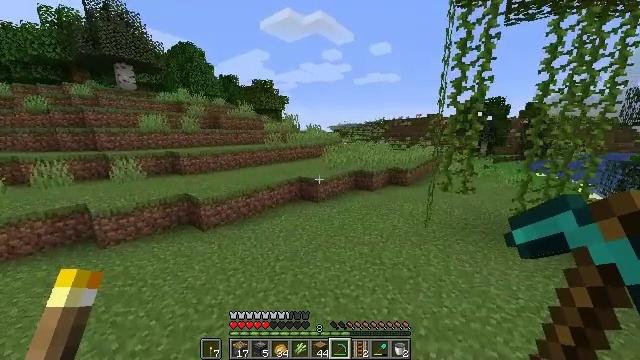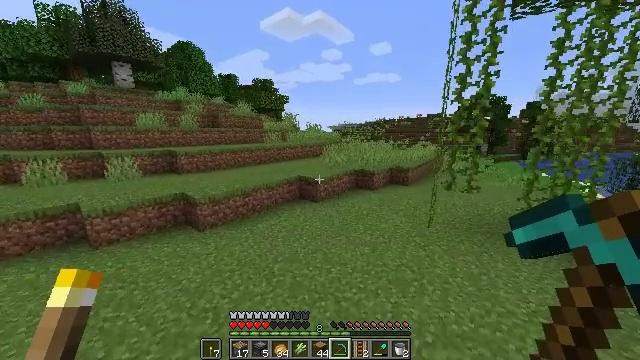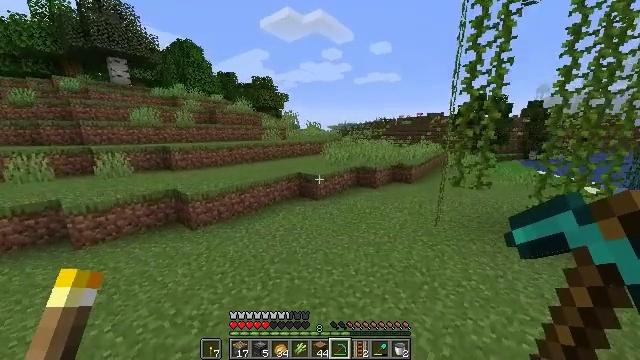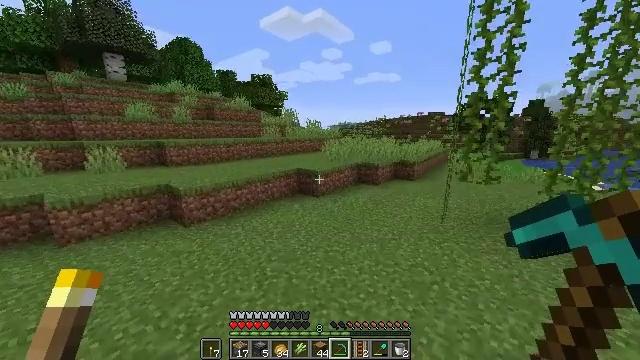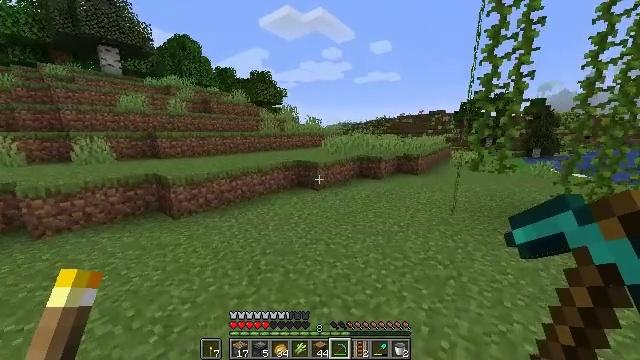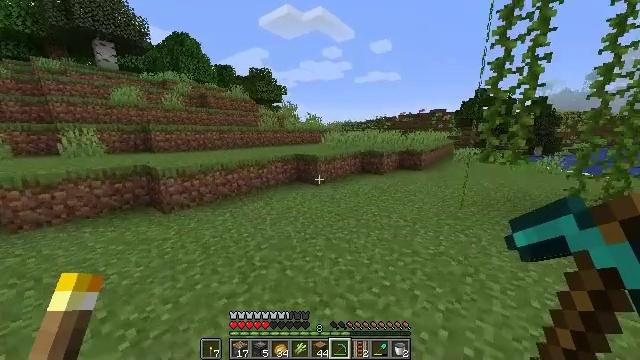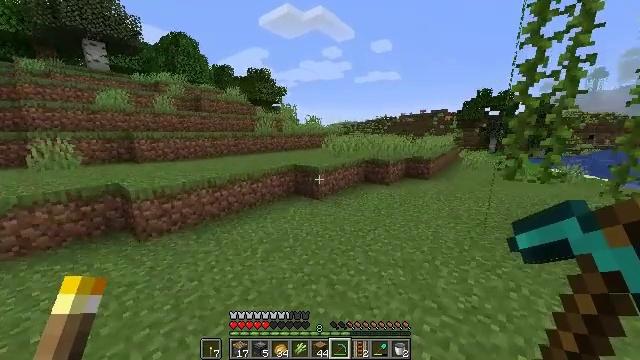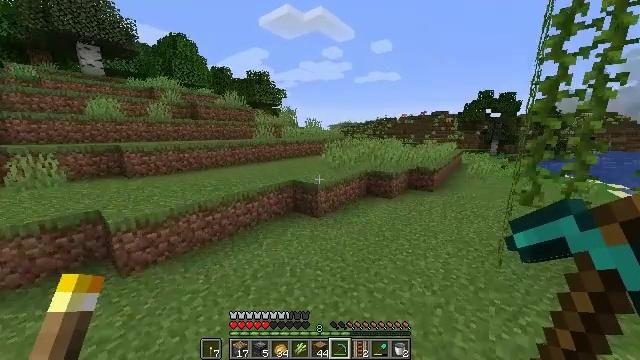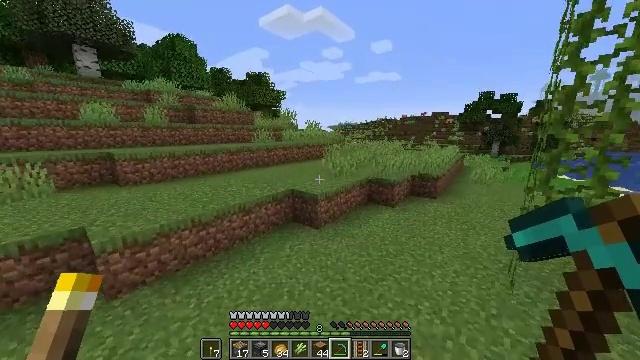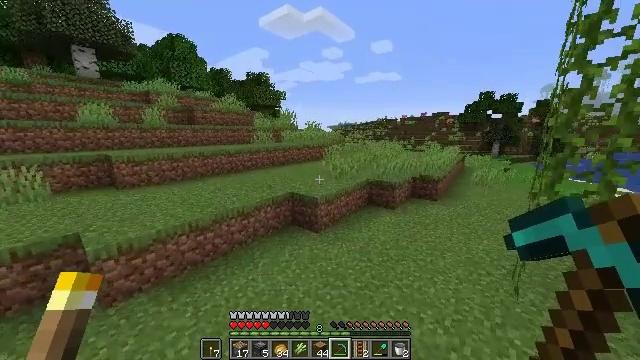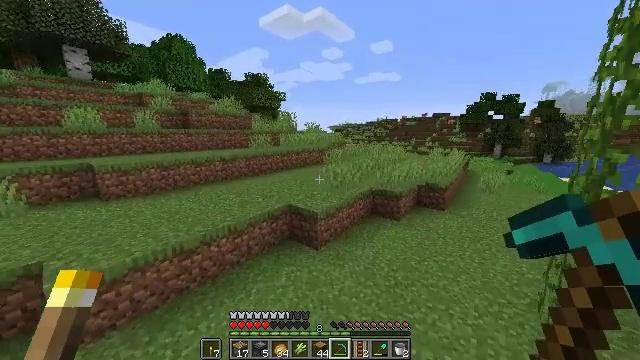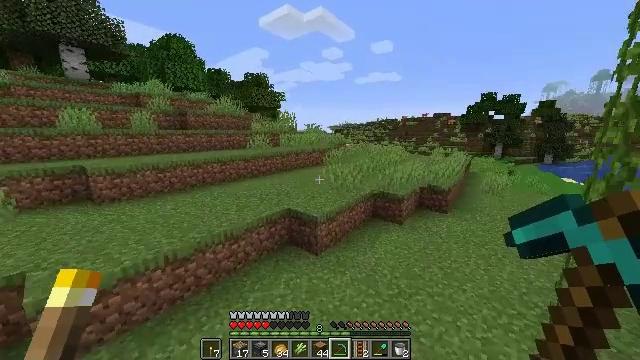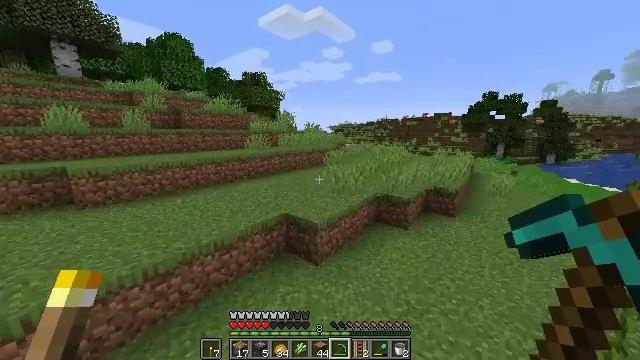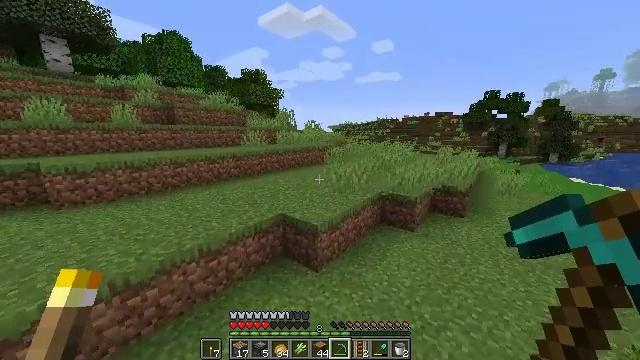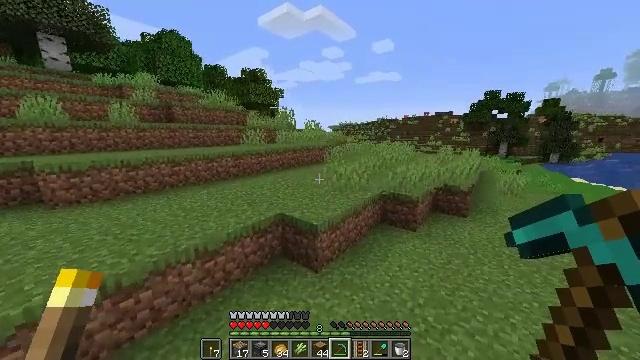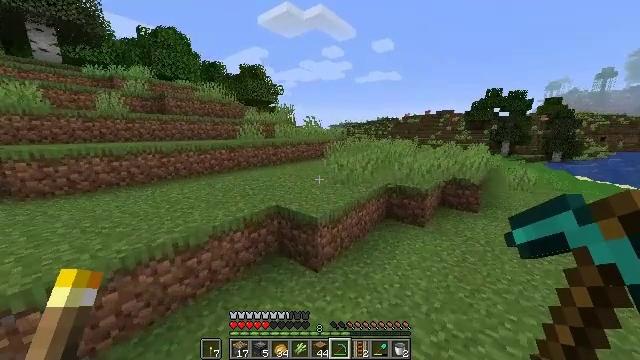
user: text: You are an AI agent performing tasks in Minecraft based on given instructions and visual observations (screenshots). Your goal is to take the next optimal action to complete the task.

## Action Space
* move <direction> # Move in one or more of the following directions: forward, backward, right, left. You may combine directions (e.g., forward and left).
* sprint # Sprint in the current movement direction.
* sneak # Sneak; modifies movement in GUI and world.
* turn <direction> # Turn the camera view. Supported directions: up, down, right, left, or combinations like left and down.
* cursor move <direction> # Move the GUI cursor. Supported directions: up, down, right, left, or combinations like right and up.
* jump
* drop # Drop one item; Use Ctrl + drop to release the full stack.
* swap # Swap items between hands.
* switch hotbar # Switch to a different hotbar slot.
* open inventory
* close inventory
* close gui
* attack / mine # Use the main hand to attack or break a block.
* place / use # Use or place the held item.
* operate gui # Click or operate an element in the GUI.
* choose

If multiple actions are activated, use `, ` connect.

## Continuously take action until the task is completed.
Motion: motion action
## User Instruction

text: Harvest tall grass for seeds.
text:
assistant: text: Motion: move forward, jump
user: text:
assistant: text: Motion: move forward, jump
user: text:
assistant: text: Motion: move forward, jump
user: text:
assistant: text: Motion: move forward, jump
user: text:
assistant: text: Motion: move forward, jump
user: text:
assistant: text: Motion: move forward, jump
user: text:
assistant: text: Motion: move forward, sprint, jump
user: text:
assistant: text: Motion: move forward, sprint, jump
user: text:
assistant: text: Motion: move forward, sprint, jump
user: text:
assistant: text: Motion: move forward, jump
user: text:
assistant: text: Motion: move forward, jump
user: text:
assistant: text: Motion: move forward, jump
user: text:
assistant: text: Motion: move forward, jump
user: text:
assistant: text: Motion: move forward, jump
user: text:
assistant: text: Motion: move forward, jump
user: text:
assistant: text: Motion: move forward, jump
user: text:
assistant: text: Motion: move forward, jump
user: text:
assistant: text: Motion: move forward, jump
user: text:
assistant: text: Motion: move forward, sprint, jump
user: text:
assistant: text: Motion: move forward, sprint, jump
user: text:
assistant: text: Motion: move forward, sprint, jump
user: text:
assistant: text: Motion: move forward, sprint, jump
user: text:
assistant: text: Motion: move forward, jump
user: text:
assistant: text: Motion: move forward, jump
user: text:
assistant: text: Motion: move forward, jump
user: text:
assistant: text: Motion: move forward, jump
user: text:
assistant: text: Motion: move forward, jump
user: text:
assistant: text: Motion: move forward, turn left, jump
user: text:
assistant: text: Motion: move forward, sprint, turn left, jump
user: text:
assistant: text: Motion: move forward, sprint, turn left, jump